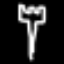
Label: fork